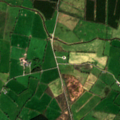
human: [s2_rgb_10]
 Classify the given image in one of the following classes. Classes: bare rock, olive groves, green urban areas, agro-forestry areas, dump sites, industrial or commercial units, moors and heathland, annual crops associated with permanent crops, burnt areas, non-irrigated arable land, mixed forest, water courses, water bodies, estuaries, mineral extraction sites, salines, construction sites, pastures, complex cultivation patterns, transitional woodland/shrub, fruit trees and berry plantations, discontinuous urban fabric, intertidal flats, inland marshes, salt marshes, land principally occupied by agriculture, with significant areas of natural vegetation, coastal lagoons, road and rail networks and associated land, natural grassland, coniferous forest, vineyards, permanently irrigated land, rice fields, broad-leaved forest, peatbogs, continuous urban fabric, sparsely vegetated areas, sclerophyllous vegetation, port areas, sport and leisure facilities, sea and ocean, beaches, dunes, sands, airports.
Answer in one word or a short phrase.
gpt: pastures, coniferous forest